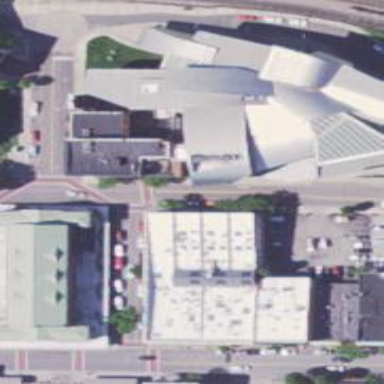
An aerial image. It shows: Museum building.